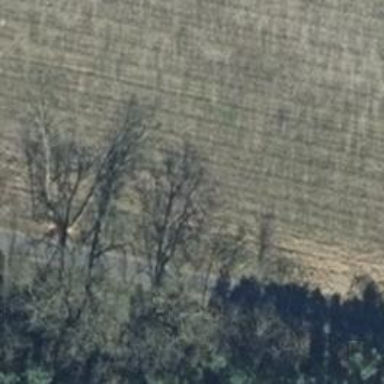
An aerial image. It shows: Deciduous broadleaved tree.